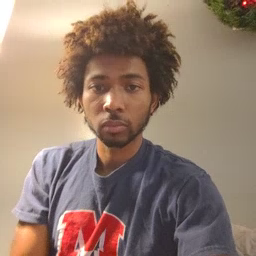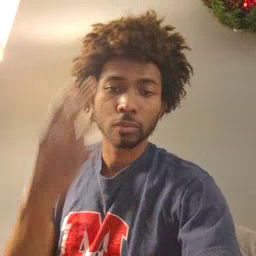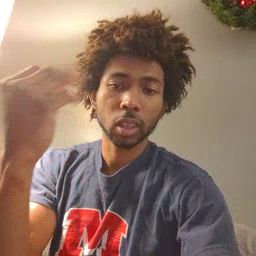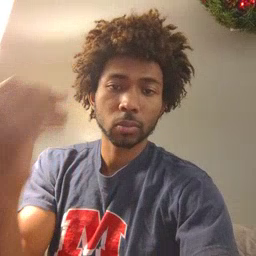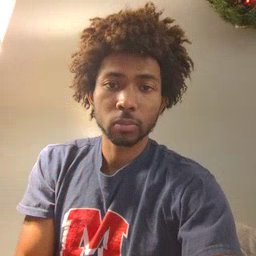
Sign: outside